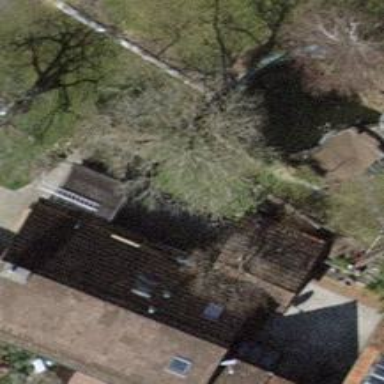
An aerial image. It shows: Pitched roof building.